Interaction volume radius: 10 \u00c5
Interaction volume height: 10 \u00c5
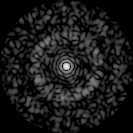
Disorder parameter: 0.8483